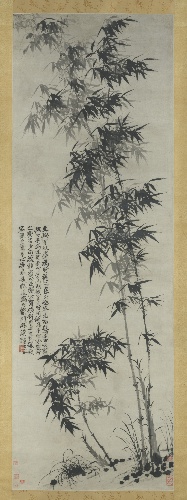
Title: 清   石濤 (朱若極)   風雨竹圖   軸|Bamboo in wind and rain
Artist: Shitao (Zhu Ruoji)
Artist bio: Chinese, 1642–1707
Date: ca. 1694
Object type: Hanging scroll
Classification: Paintings
Medium: Hanging scroll; ink on paper
Culture: China
Period: Qing dynasty (1644–1911)
Dimensions: Image: 87 3/4 in. × 30 in. (222.9 × 76.2 cm)
Overall with mounting: 11 ft. 1/4 in. × 37 3/8 in. (335.9 × 94.9 cm)
Overall with knobs: 11 ft. 1/4 in. × 41 in. (335.9 × 104.1 cm)
Department: Asian Art
Credit line: Edward Elliott Family Collection, Gift of Douglas Dillon, 1984
Accession year: 1984
Repository: Metropolitan Museum of Art, New York, NY
Tags: Bamboo